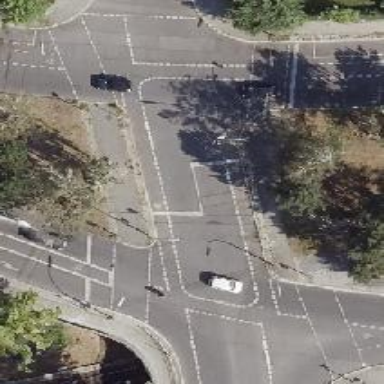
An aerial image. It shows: Road with traffic signals.